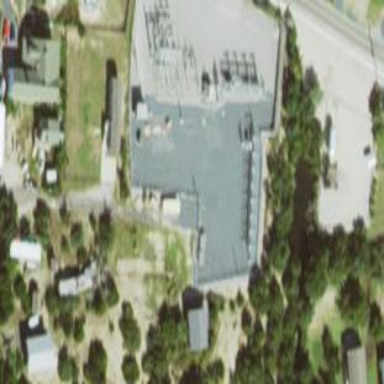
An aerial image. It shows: Distribution level power substation with chain link fence surrounding it.